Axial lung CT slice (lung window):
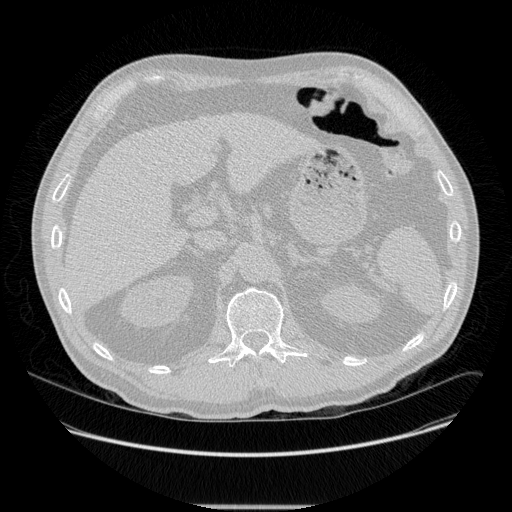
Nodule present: no